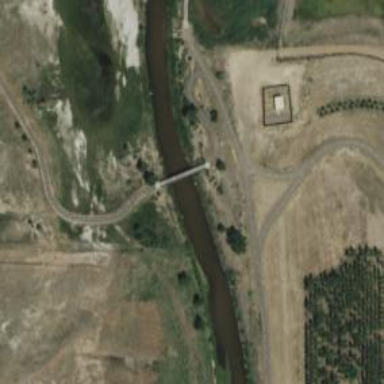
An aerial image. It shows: Bridge.